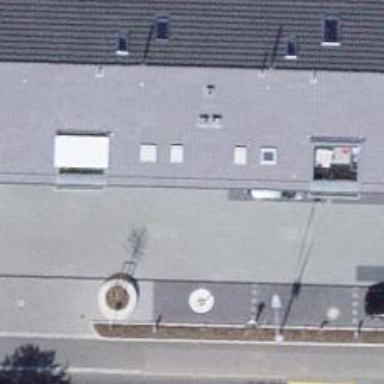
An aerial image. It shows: Bicycle parking area with rack.